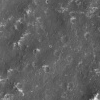
Atmospheric dust classification: not_dusty